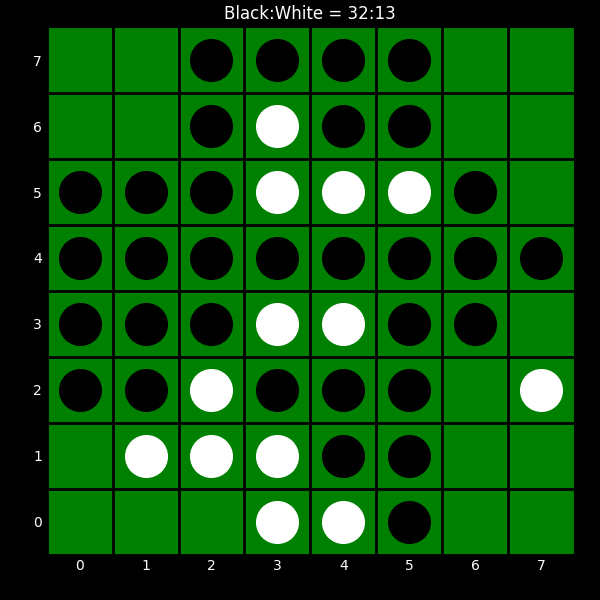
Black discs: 32
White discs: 13